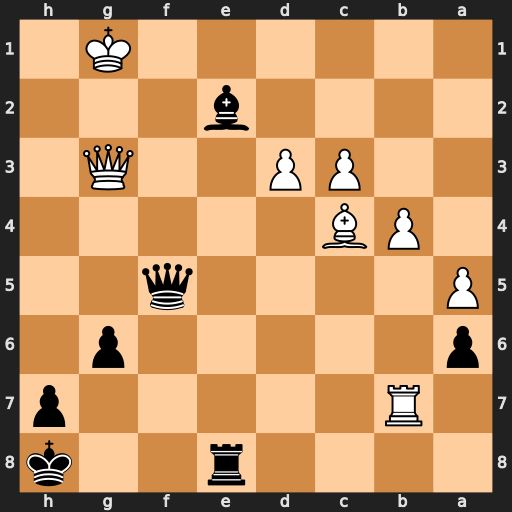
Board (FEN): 4r2k/1R5p/p5p1/P4q2/1PB5/2PP2Q1/4b3/6K1
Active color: b
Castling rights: -
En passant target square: -
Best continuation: Qf1+ Kh2 Bf3 Rxh7+ Kxh7 Qh3+ Qxh3+